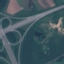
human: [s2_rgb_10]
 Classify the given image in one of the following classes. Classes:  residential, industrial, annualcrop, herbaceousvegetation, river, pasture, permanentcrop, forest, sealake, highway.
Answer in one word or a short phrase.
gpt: Highway